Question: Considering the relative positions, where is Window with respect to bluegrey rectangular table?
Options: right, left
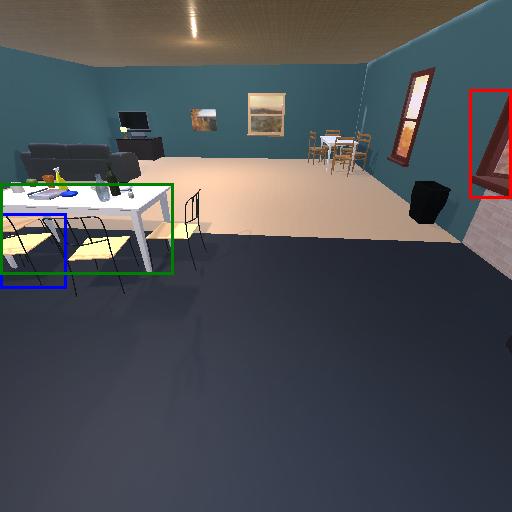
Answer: right